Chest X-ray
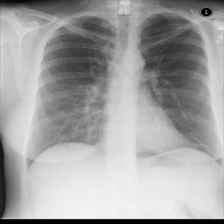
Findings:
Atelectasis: negative
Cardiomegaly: negative
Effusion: negative
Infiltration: negative
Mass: negative
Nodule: negative
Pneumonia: negative
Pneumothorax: negative
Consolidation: negative
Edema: negative
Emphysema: negative
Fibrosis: negative
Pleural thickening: negative
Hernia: negative